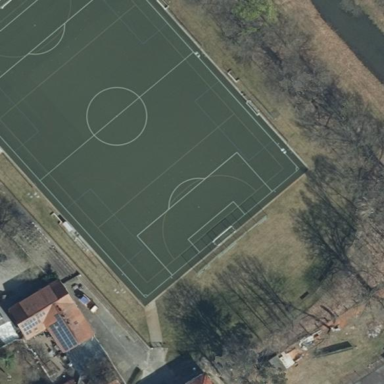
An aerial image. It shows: Soccer pitch designated for leisure and sports activities.